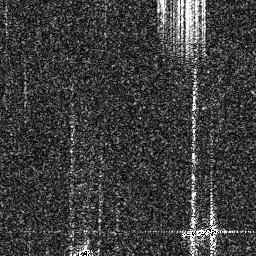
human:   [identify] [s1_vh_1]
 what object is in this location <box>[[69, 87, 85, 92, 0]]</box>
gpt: <ref>1 small ship at the bottom right</ref>